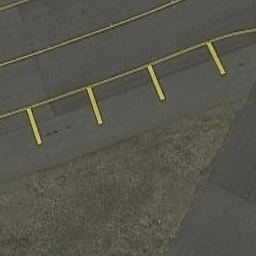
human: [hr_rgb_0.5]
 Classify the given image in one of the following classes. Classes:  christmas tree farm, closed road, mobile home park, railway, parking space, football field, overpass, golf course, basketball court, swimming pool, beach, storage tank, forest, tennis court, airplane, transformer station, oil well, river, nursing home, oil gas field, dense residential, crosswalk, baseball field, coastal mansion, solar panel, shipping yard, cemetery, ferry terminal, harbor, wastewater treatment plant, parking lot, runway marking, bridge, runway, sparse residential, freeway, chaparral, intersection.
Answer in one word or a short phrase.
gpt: runway marking